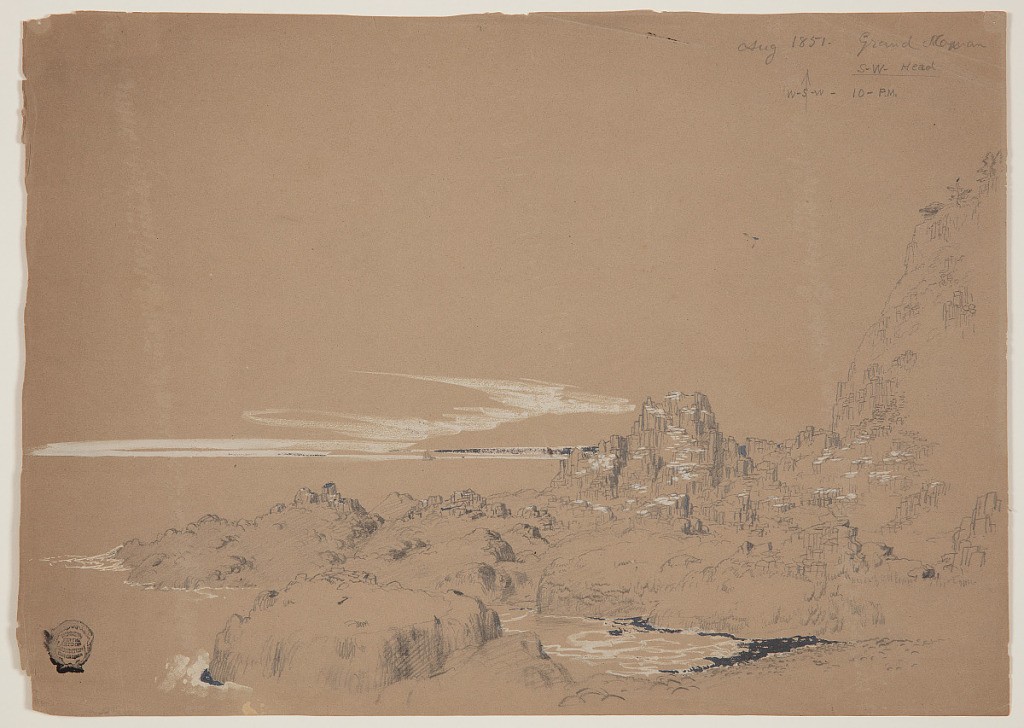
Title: Cliffs at Southwest Head, Grand Manan Island, Canada
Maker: Frederic Edwin Church, American, 1826–1900
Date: August 1851
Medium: Graphite, white gouache, and oxidized white gouache on light brown wove paper
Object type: Drawing
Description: Landscape sketch showing a view of rocky cliffs and the rugged coastline of Southwest Head on Grand Manan Island in Canada. In the foreground, ocean water laps against a rocky shore that ascends, at right, to sheer cliffs and outcroppings made up of geometric pillars of rock known as basalt. Their flat planes and rectangular tops lend this portion of the composition a sense of verticality and pixelation. At far right, the tallest cliff has a wooded top and extends out of view. A sailboat is visible in the background at center, traveling across the ocean near the horizon. Behind it, bright sunset clouds are still visible at 10:00pm (see artist inscription) due to the island's extreme northern position on the globe.